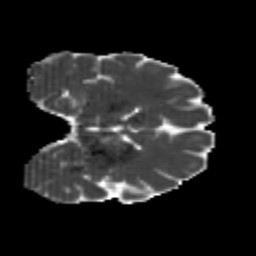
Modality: MD
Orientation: coronal
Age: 20
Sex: male
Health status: healthy
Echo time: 0.074 s